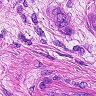
Metastatic tissue present: yes